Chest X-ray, PA view. Patient: 64 years old, sex F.
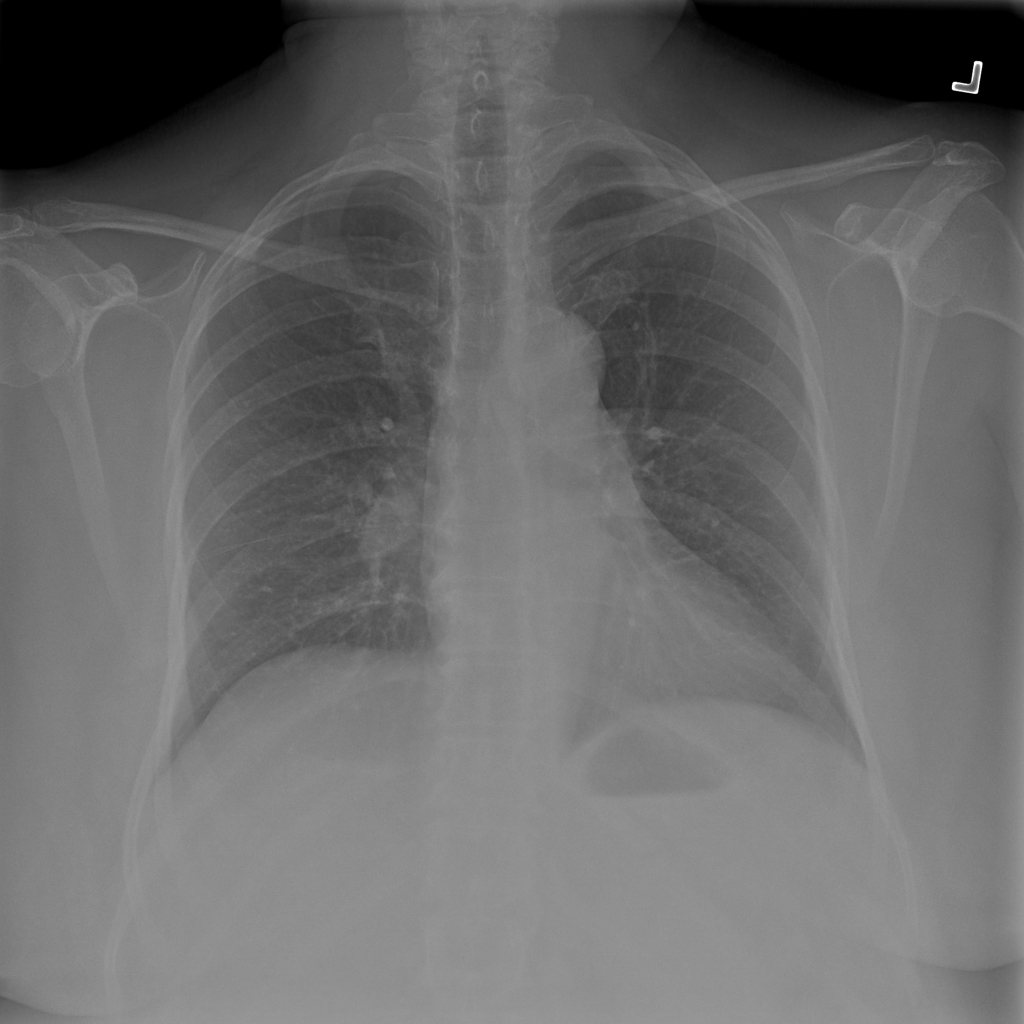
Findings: No Finding